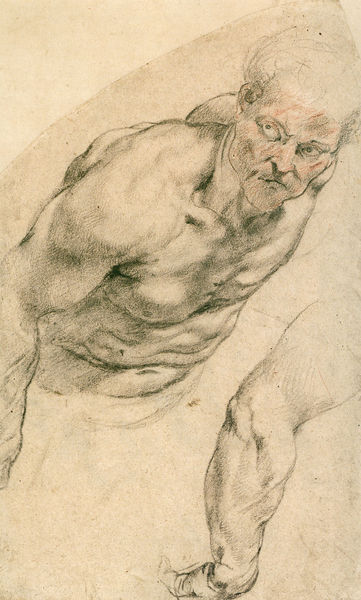
Titel: Himmelfahrt Mariens; Halbfigurige Aktstudie eines Mannes in vorgebeugter Haltung
Künstler: Peter Paul Rubens
Institution: Wien, Albertina
Schlagwörter: akt, hand, mann, nackt, schatten, bewegung, brust, finger, haar, mund, männer, nase, skizze, zeichnung, blick, anatomie, arm, arme, augen, falten, gesicht, mensch, blatt, kinn, schulter, italien, perspektive, studie, grafik, schattierung, detail, muskeln, bauch, ellenbogen, oberkörper, entblösst, muskulös, schraffur, markant, seite, schwarzweiß, bleistift, verkürzung, rötel, muskulatur, körperlichkeit, unsigniert, rotes gesicht, armstudie, rögel